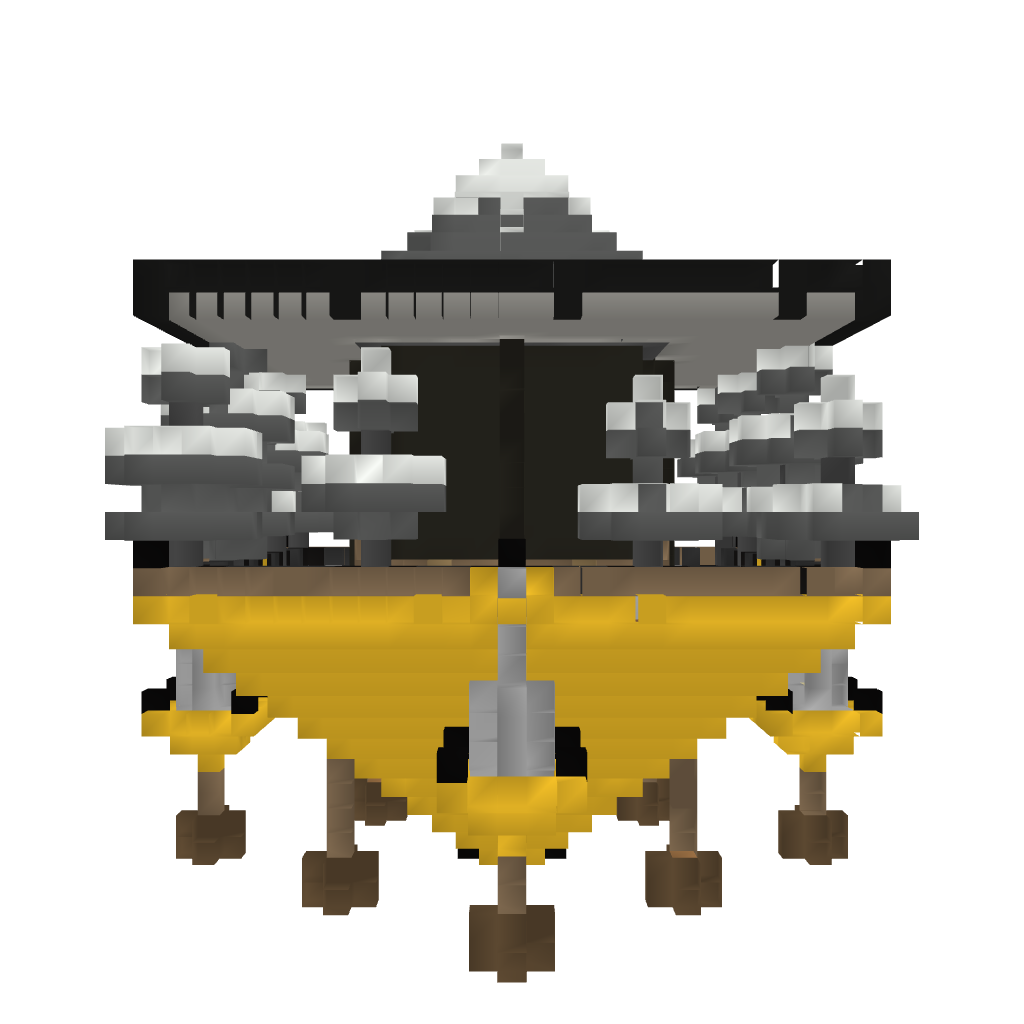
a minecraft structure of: Inverted Pyramid Nature Shrine